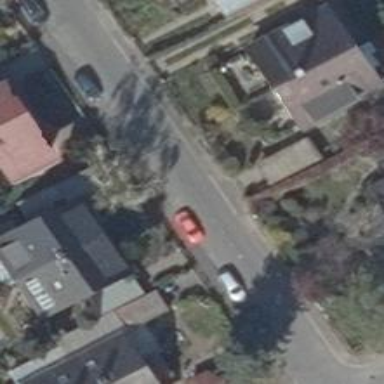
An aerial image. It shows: Smooth asphalt road in residential area.